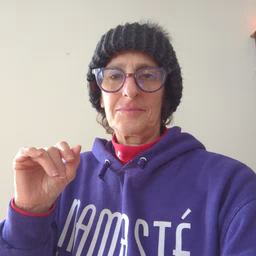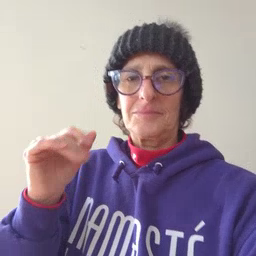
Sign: sad